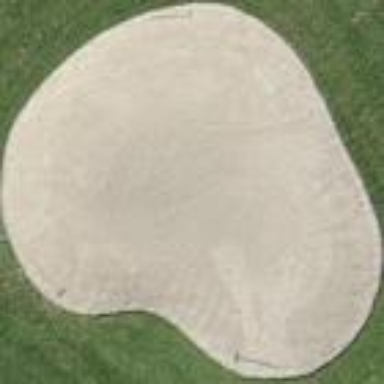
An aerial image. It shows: Golf bunker.